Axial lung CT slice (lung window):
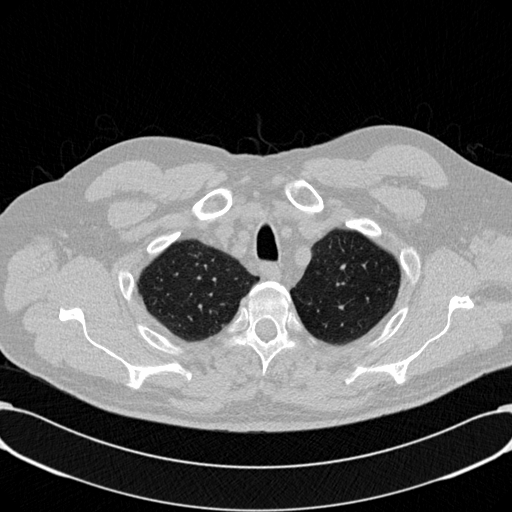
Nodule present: no